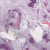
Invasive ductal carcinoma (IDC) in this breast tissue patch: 1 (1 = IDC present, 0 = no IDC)